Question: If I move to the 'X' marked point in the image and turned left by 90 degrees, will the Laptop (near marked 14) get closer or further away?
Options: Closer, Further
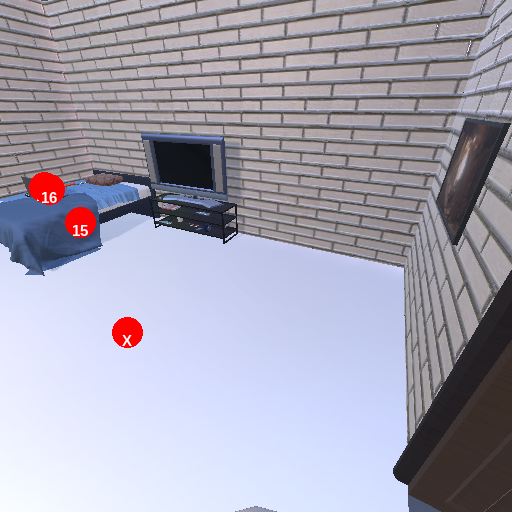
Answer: Closer